Brain MRI, t1w sequence, axial 2D slice.
Patient: age 33, sex F, weight 78 kg, height 1.78 m
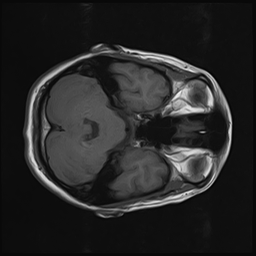